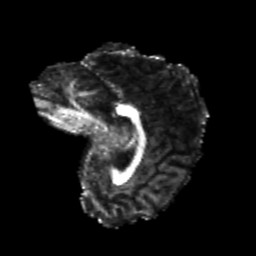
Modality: FA
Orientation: sagittal
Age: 20
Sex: female
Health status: healthy
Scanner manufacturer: philips
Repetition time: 7.39 s
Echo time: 0.08599 s